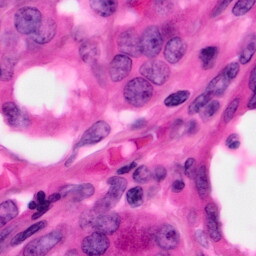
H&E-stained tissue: Pancreatic